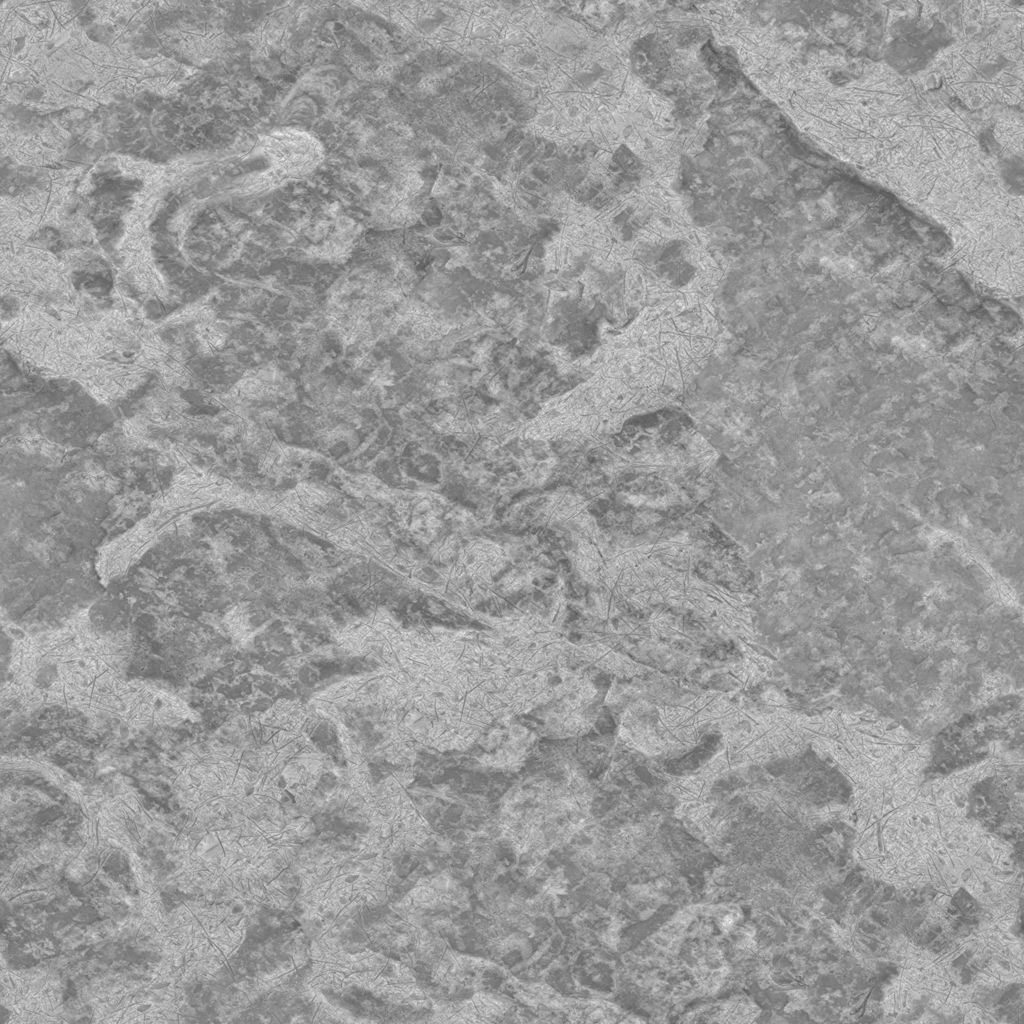
Texture map type: Roughness